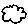
Label: cloud